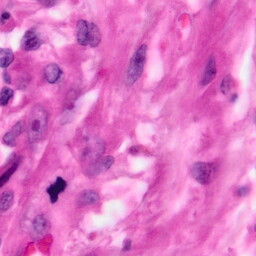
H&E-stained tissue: Pancreatic